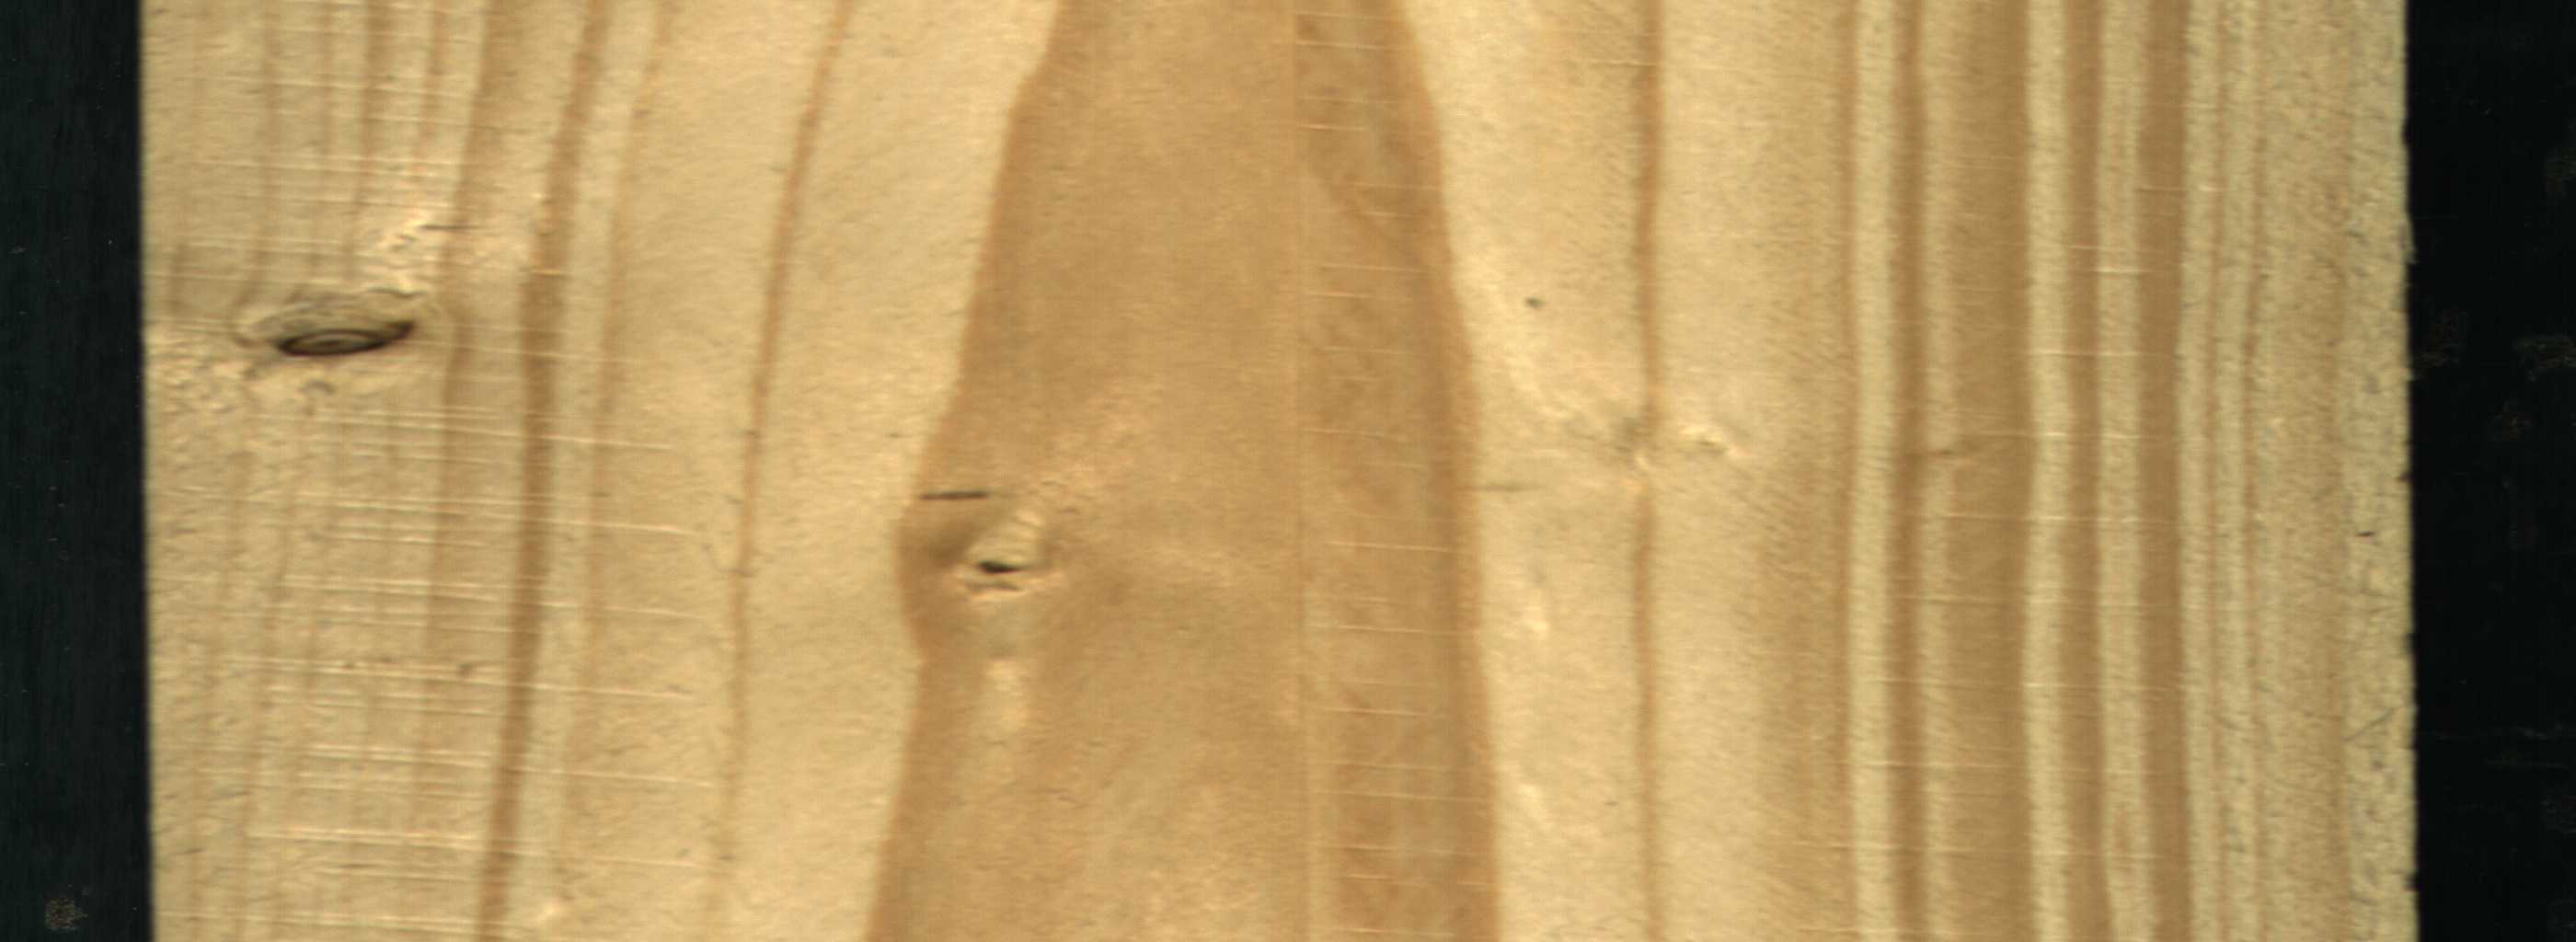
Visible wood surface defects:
Dead_Knot
Dead_Knot